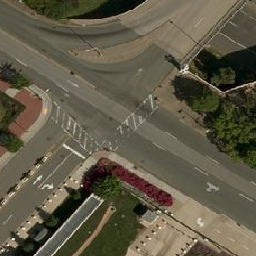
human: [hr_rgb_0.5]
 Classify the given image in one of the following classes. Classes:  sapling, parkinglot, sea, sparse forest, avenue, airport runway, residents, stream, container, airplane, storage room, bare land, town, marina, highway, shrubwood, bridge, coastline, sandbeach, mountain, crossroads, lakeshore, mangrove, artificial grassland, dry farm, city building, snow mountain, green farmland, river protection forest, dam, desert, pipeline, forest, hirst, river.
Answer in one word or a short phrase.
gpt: crossroads